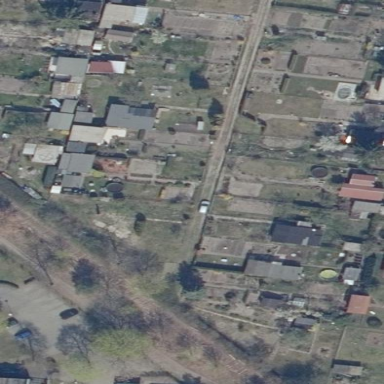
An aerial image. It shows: Allotments area.